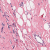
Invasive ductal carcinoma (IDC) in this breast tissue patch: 0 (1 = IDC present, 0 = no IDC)